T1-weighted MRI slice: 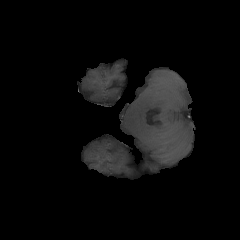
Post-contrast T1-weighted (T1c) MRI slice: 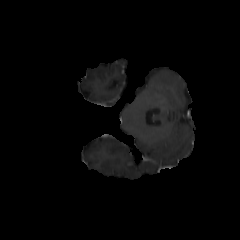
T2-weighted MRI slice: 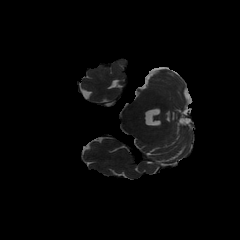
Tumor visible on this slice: no